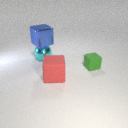
large cyan metal sphere to the left of small green rubber cube